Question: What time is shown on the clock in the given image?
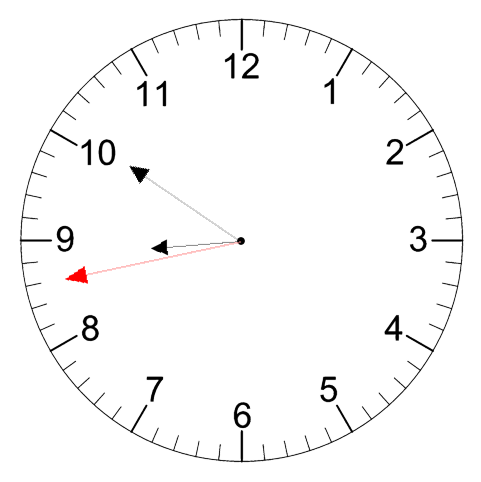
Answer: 08:50:43